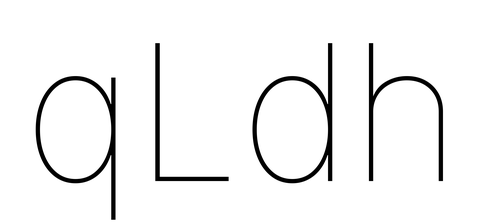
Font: Inter_Thin